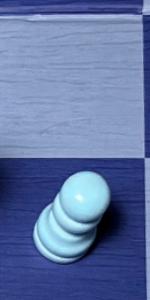
Label: Pawn_White